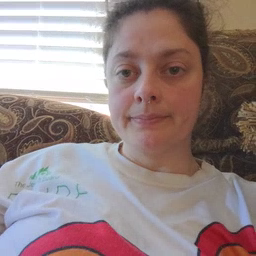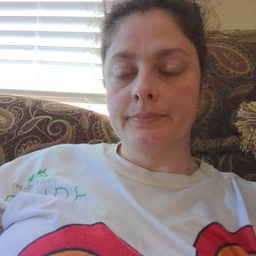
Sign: blue